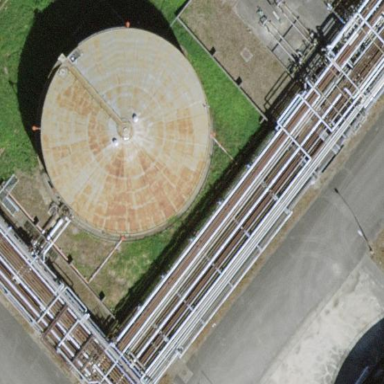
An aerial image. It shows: Storage tank which is man-made and housed in building.